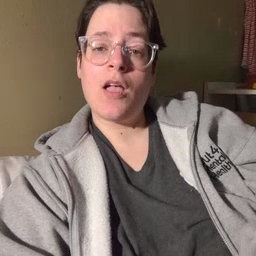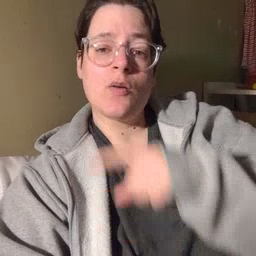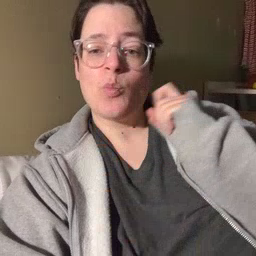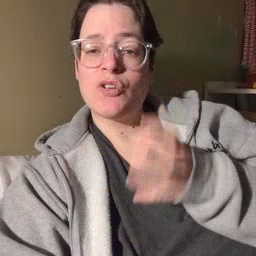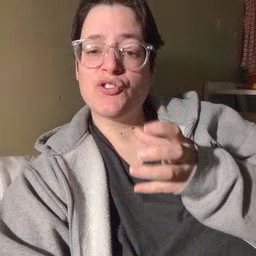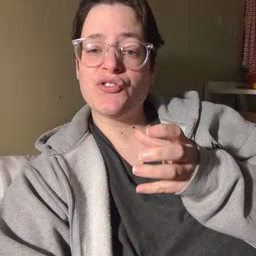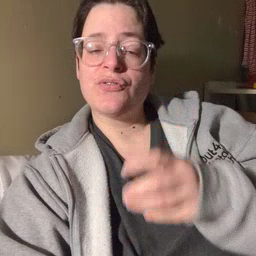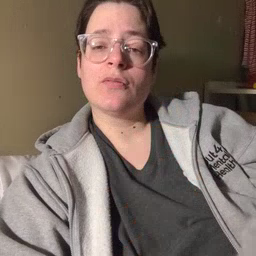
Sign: dryer